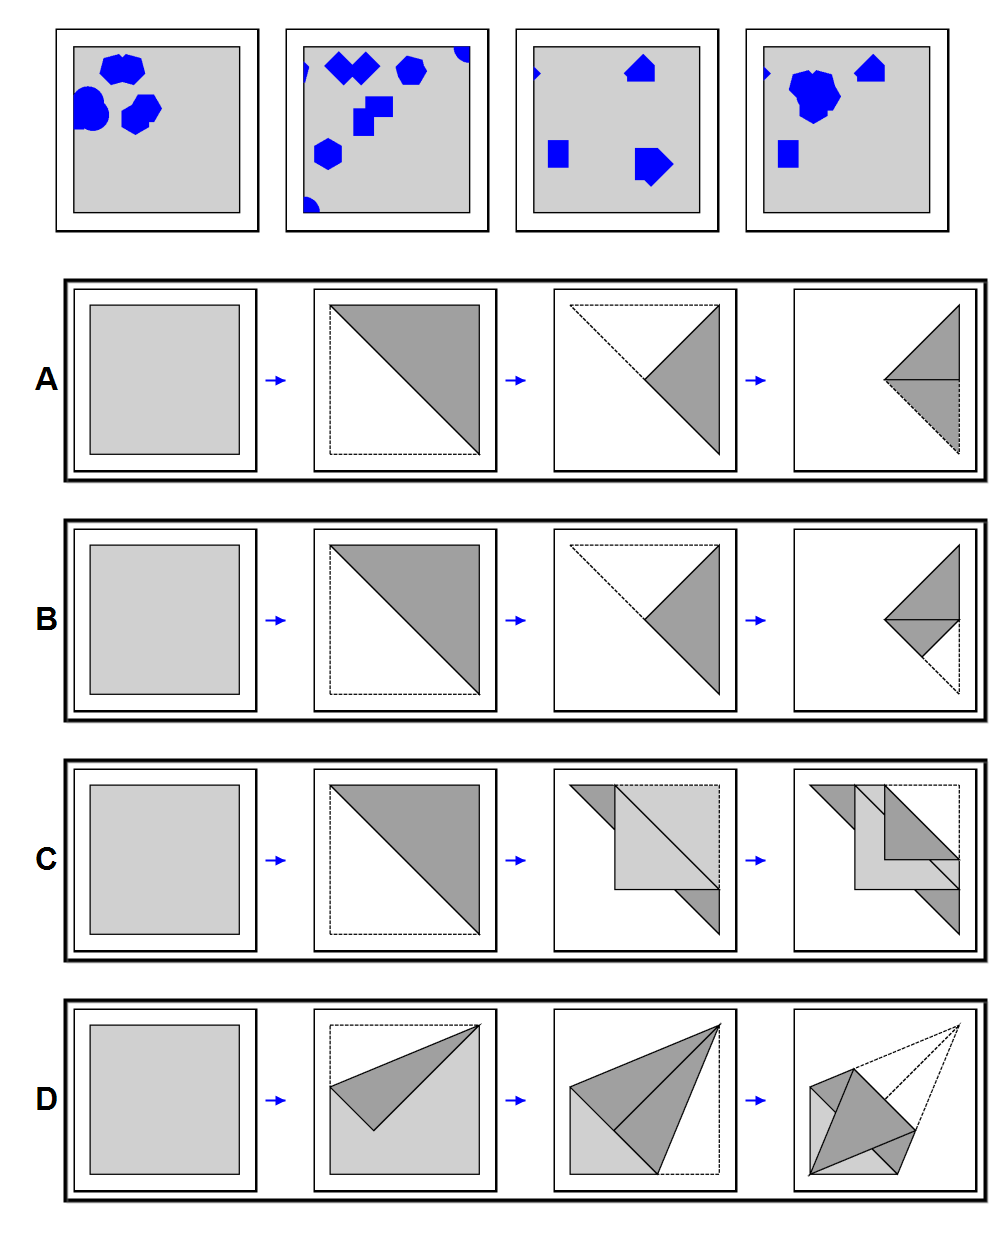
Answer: D